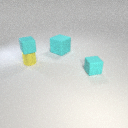
small yellow metal cylinder behind small cyan rubber cube